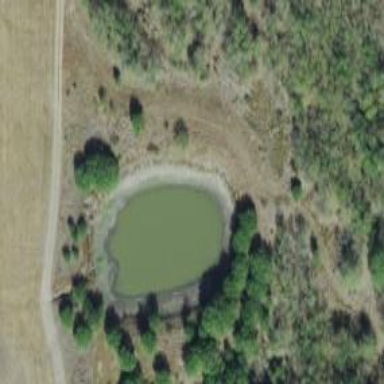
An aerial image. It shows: Pond surrounded by natural water.